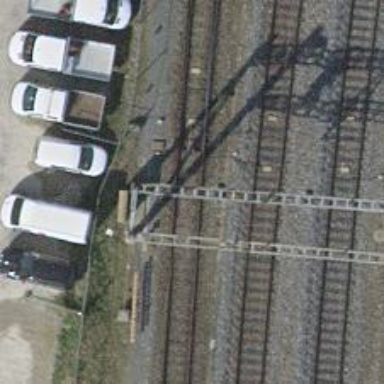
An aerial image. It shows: Railway signal.